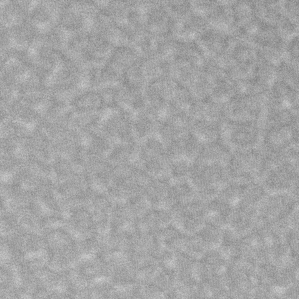
Label: frost